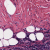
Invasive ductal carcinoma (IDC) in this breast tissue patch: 0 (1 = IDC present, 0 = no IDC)